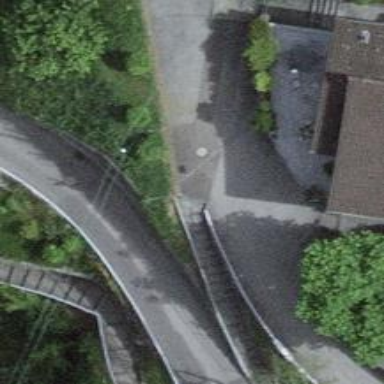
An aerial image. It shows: Set of steps on the road.